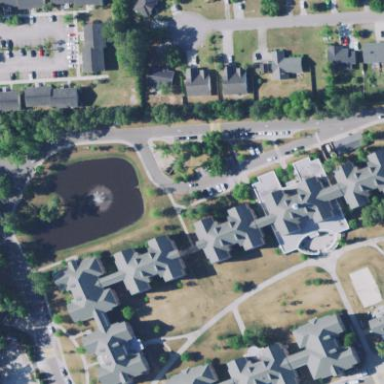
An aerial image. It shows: Dormitory building.